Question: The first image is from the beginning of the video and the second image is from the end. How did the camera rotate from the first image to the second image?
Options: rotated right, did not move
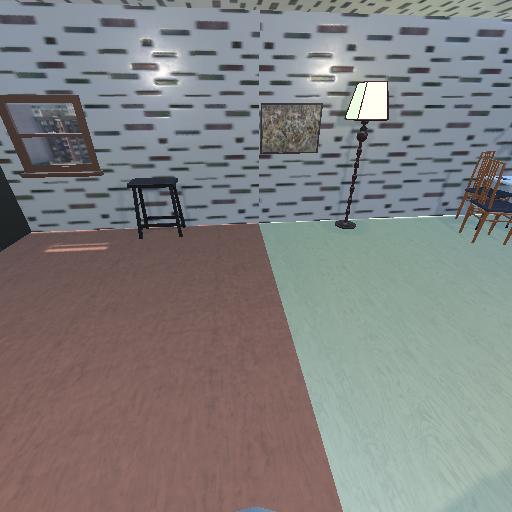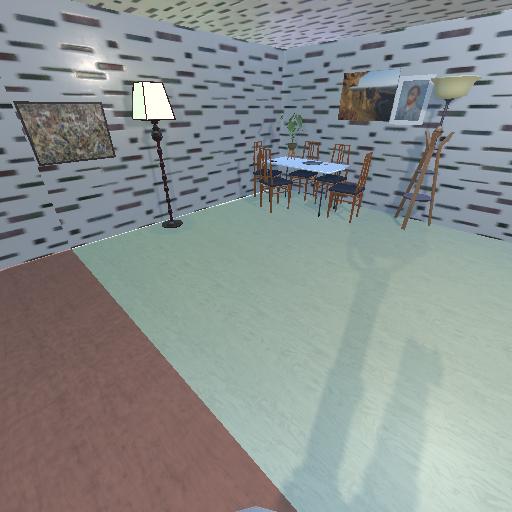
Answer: rotated right